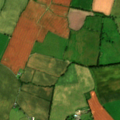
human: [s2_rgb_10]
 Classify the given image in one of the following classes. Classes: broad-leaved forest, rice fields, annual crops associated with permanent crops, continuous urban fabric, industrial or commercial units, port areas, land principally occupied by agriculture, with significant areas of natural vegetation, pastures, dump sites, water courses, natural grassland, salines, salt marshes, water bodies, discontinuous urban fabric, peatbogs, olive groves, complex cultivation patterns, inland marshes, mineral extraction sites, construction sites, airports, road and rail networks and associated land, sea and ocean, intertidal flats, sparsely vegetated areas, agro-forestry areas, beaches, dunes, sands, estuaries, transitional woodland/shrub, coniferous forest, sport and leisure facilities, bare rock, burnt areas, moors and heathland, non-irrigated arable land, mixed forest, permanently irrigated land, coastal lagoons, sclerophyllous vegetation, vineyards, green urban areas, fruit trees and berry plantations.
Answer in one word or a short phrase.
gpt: non-irrigated arable land, pastures